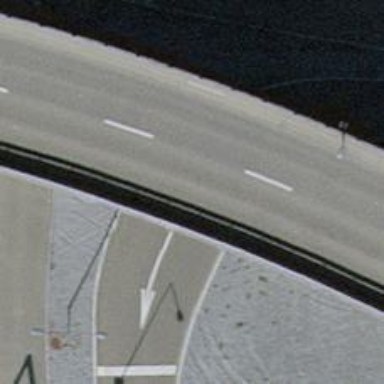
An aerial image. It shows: Primary link highway with asphalt surface.